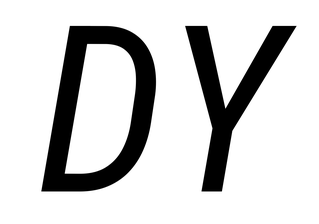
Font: Roboto-Italic_Condensed_Italic